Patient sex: F
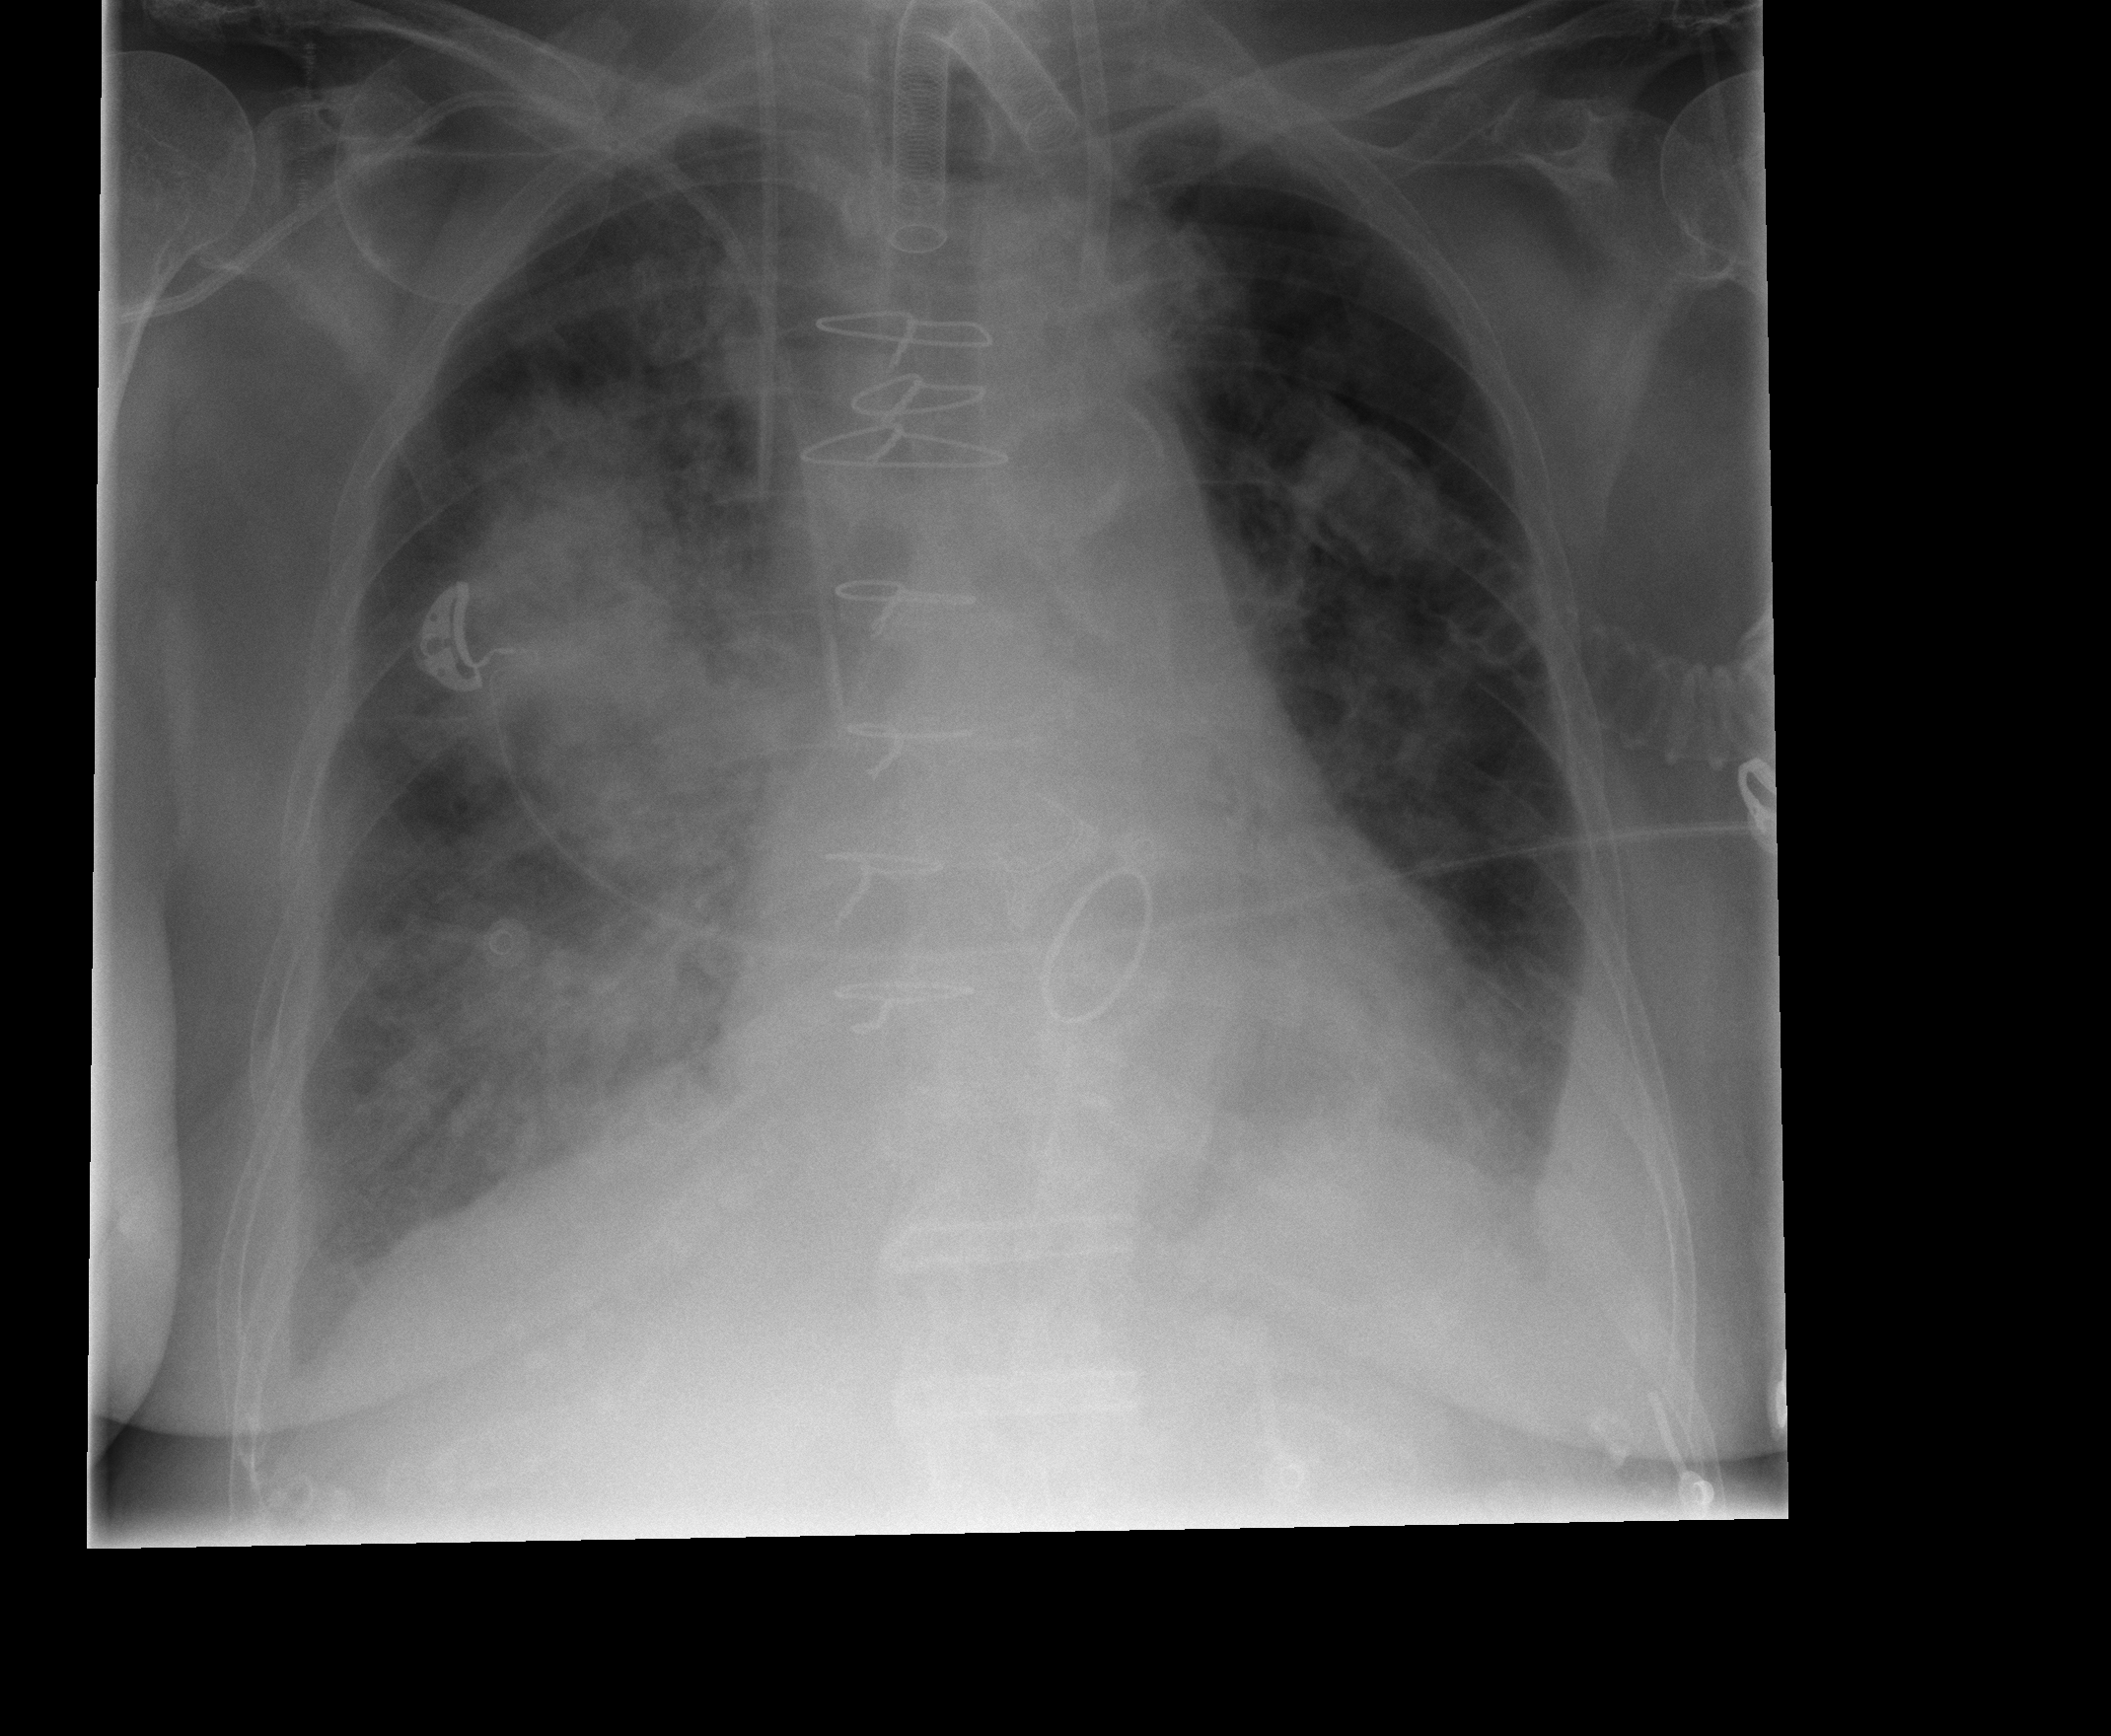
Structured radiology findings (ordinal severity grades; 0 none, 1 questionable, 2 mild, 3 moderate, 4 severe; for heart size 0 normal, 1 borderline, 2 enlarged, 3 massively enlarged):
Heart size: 2
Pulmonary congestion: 2
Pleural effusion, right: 2
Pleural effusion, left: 2
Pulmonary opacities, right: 3
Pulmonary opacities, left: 3
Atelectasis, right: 2
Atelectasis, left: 2